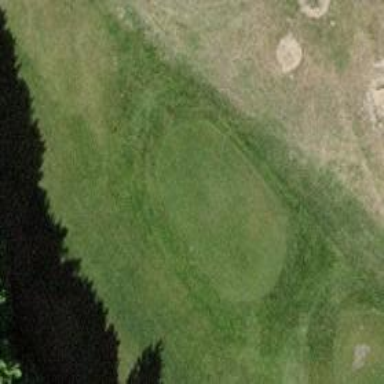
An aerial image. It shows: Golf tee.